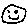
Label: smiley face